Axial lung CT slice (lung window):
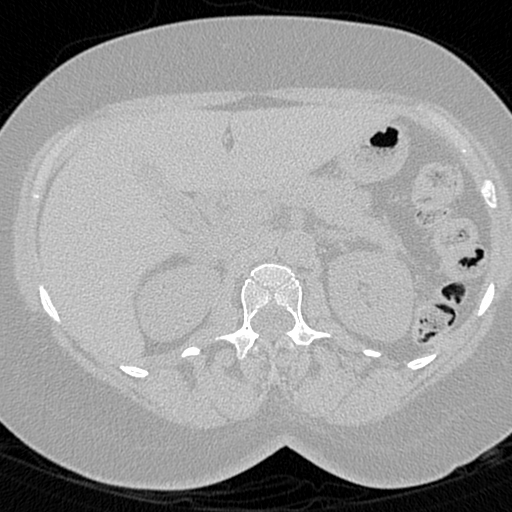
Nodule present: no